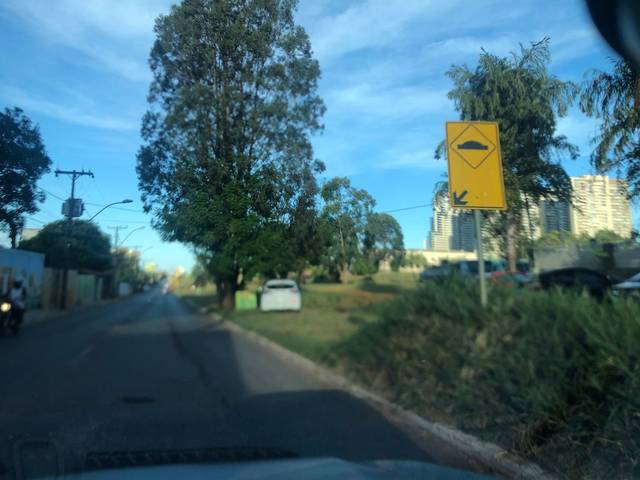
Region: Brazil
Coordinates: -15.829, -48.046